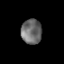
Tissue: lung
Cell type: Epithelial cells
Senescence score: 0.1595
Nuclear area (px): 503
Mean DAPI intensity: 106.433